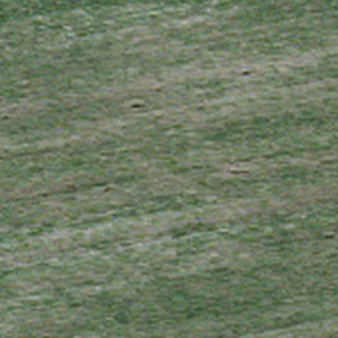
Label: other